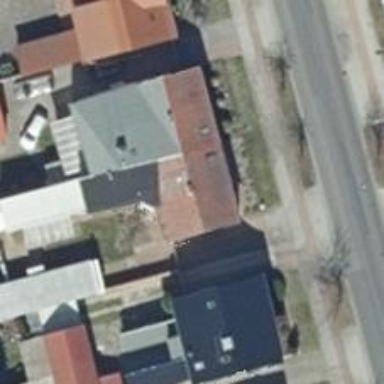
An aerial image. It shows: Residential building.